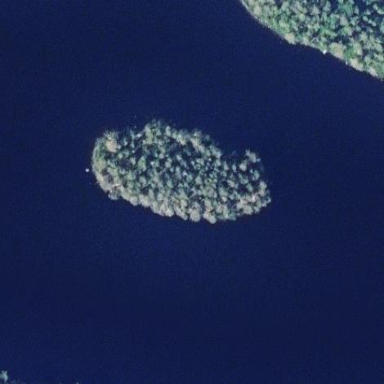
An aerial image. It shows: Islet.